Question: In Ulrich Drepper's paper <URL>. I plot the data into a graph and there is no jump, the graph is a straight line.
My questions are:
1. Is there something wrong with my method? What is the right way to produce the cpu cache effect(to see the jumps).
2. I was thinking, if it is sequential read, then it should operate like this: When read the first element, it's a cache miss, and within the cache line size(64K), there will be hits. With the help of the prefetching, the latency of reading the next cache line will be hidden. It will contiguously read data into the L1 cache, even when the working set size is over the L1 cache size, it will evict the least recently used ones, and continue prefetch. So most of the cache misses will be hidden, the time consumed by fetch data from L2 will be hidden behind the reading activity, meaning they are operating at the same time. the assosiativity (8 way in my case) will hide the latency of reading data from L2. So, phenomenon of my program should be right, am I missing something?
3. Is it possible to get the same effect in java?
By the way, I am doing this in linux.
---
## Edit 1
Thanks for Stephen C's suggestion, here are some additional Information:
This is my code:
'''
int *arrayInt;
void initInt(long len) {
int i;
arrayInt = (int *)malloc(len * sizeof(int));
memset(arrayInt, 0, len * sizeof(int));
}
long sreadInt(long len) {
int sum = 0;
struct timespec tsStart, tsEnd;
initInt(len);
clock_gettime(CLOCK_REALTIME, &tsStart);
for(i = 0; i < len; i++) {
sum += arrayInt[i];
}
clock_gettime(CLOCK_REALTIME, &tsEnd);
free(arrayInt);
return (tsEnd.tv_nsec - tsStart.tv_nsec) / len;
}
'''
In main() function, I've tried from 1KB to 100MB of the array size, still the same, average time consuming per element is 2 nanoseconds. I think the time is the access time of L1d.
My cache size:
L1d == 32k
L2 == 256k
L3 == 6144k
---
## EDIT 2
I've changed my code to use a linked list.
'''
// element type
struct l {
struct l *n;
long int pad[NPAD]; // the NPAD could be changed, in my case I set it to 1
};
struct l *array;
long globalSum;
// for init the array
void init(long len) {
long i, j;
struct l *ptr;
array = (struct l*)malloc(sizeof(struct l));
ptr = array;
for(j = 0; j < NPAD; j++) {
ptr->pad[j] = j;
}
ptr->n = NULL;
for(i = 1; i < len; i++) {
ptr->n = (struct l*)malloc(sizeof(struct l));
ptr = ptr->n;
for(j = 0; j < NPAD; j++) {
ptr->pad[j] = i + j;
}
ptr->n = NULL;
}
}
// for free the array when operation is done
void release() {
struct l *ptr = array;
struct l *tmp = NULL;
while(ptr) {
tmp = ptr;
ptr = ptr->n;
free(tmp);
}
}
double sread(long len) {
int i;
long sum = 0;
struct l *ptr;
struct timespec tsStart, tsEnd;
init(len);
ptr = array;
clock_gettime(CLOCK_REALTIME, &tsStart);
while(ptr) {
for(i = 0; i < NPAD; i++) {
sum += ptr->pad[i];
}
ptr = ptr->n;
}
clock_gettime(CLOCK_REALTIME, &tsEnd);
release();
globalSum += sum;
return (double)(tsEnd.tv_nsec - tsStart.tv_nsec) / (double)len;
}
'''
At last, I will printf out the globalSum in order to avoid the compiler optimization. As you can see, it is still a sequential read, I've even tried up to 500MB of the array size, the average time per element is approximately 4 nanoseconds (maybe because it has to access the data 'pad' and the pointer 'n', two accesses), the same as 1KB of the array size. So, I think it is because the cache optimization like prefetch hide the latency very well, am I right? I will try a random access, and put the result on later.
---
## EDIT 3
I've tried a random access to the linked list, this is the result:

the first red line is my L1 cache size, the second is L2. So we can see a little jump there. And some times the latency still be hidden well.
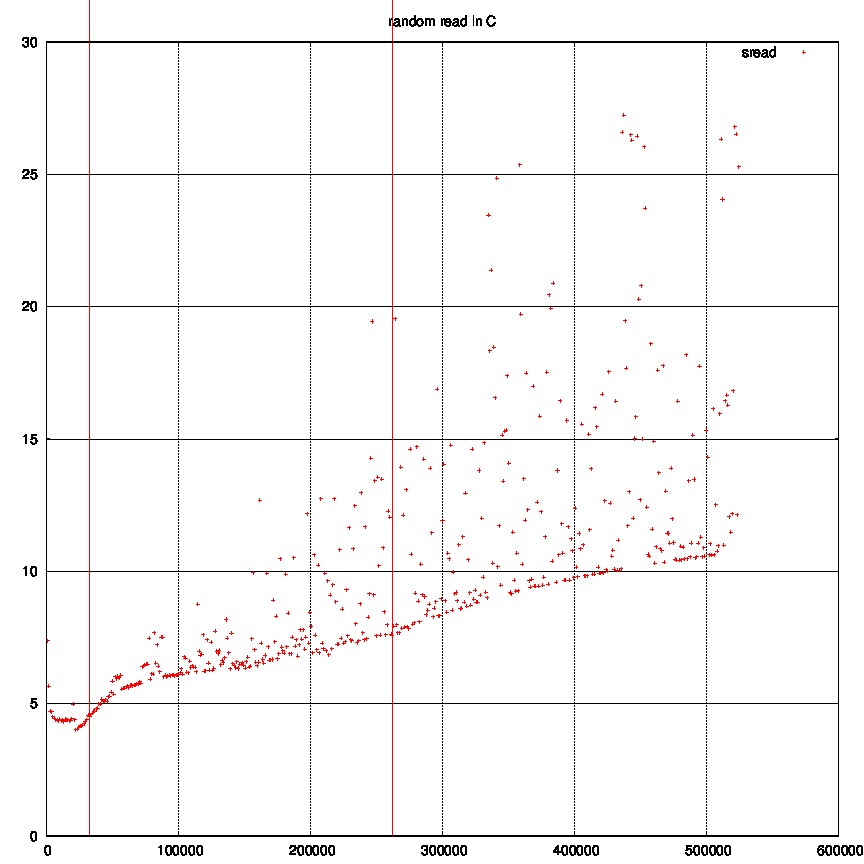
Answer: This answer isn't an answer, but more of a set of notes.
First, the CPU tends to operate on cache lines, not on individual bytes/words/dwords. This means that if you sequentially read/write an array of integers then the first access to a cache line may cause a cache miss but subsequent accesses to different integers in that same cache line won't. For 64-byte cache lines and 4-byte integers this means that you'd only get a cache miss once for every 16 accesses; which will dilute the results.
Second, the CPU has a "hardware pre-fetcher." If it detects that cache lines are being read sequentially, the hardware pre-fetcher will automatically pre-fetch cache lines it predicts will be needed next (in an attempt to fetch them into cache before they're needed).
Third, the CPU does other things (like "out of order execution") to hide fetch costs. The time difference (between cache hit and cache miss) that you can measure is the time that the CPU couldn't hide and not the total cost of the fetch.
These 3 things combined mean that; for sequentially reading an array of integers, it's likely that the CPU pre-fetches the next cache line while you're doing 16 reads from the previous cache line; and any cache miss costs won't be noticeable and may be entirely hidden. To prevent this; you'd want to "randomly" access each cache line once, to maximise the performance difference measured between "working set fits in cache/s" and "working set doesn't fit in cache/s."
Finally, there are other factors that may influence measurements. For example, for an OS that uses paging (e.g. Linux and almost all other modern OSs) there's a whole layer of caching above all this (TLBs/Translation Look-aside Buffers), and TLB misses once the working set gets beyond a certain size; which should be visible as a fourth "step" in the graph. There's also interference from the kernel (IRQs, page faults, task switches, multiple CPUs, etc); which might be visible as random static/error in the graph (unless tests are repeated often and outliers discarded). There are also artifacts of the cache design (cache associativity) that can reduce the effectiveness of the cache in ways that depend on the physical address/es allocated by the kernel; which might be seen as the "steps" in the graph shifting to different places.